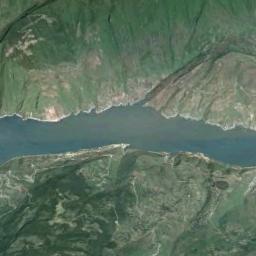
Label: river